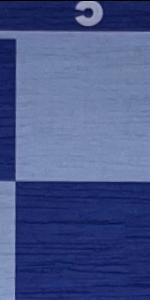
Label: Empty